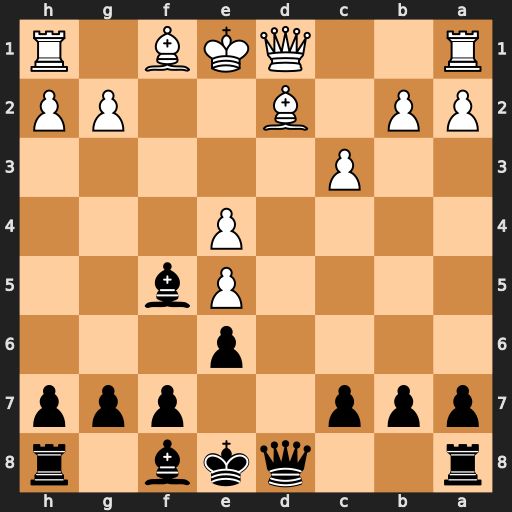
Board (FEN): r2qkb1r/ppp2ppp/4p3/4Pb2/4P3/2P5/PP1B2PP/R2QKB1R
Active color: b
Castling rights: KQkq
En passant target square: -
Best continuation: Qh4+ g3 Qxe4+